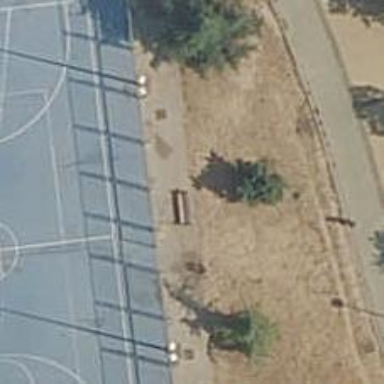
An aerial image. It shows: Brown bench.